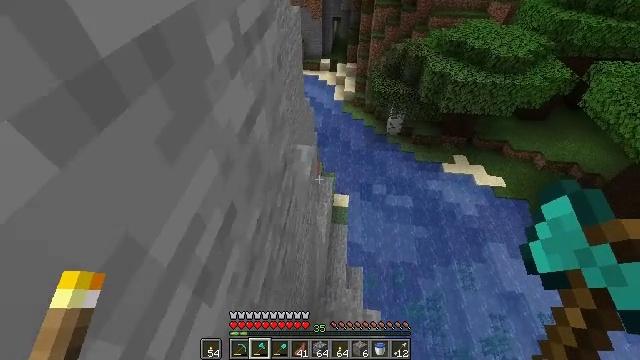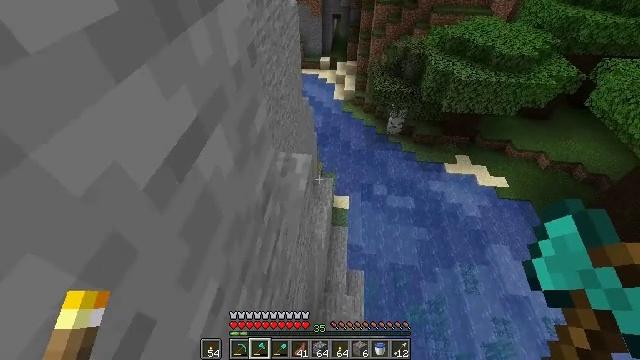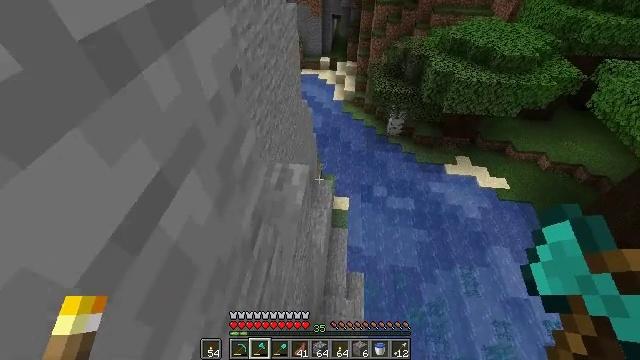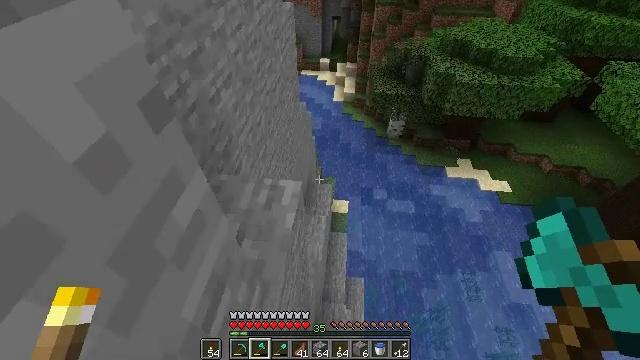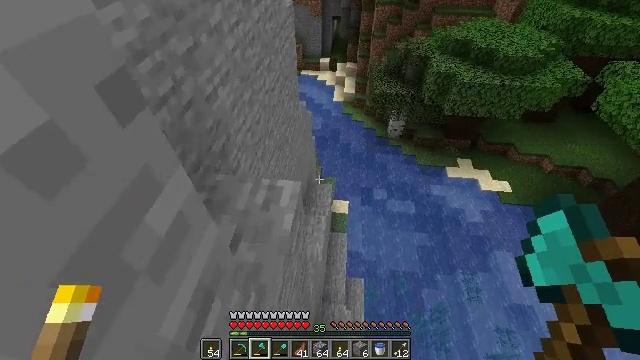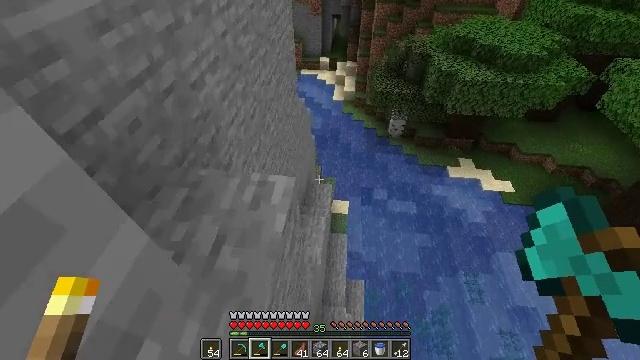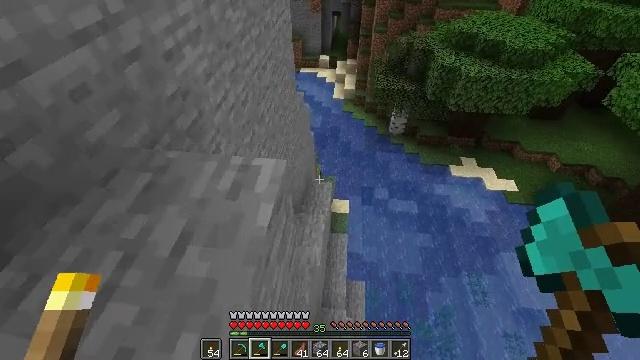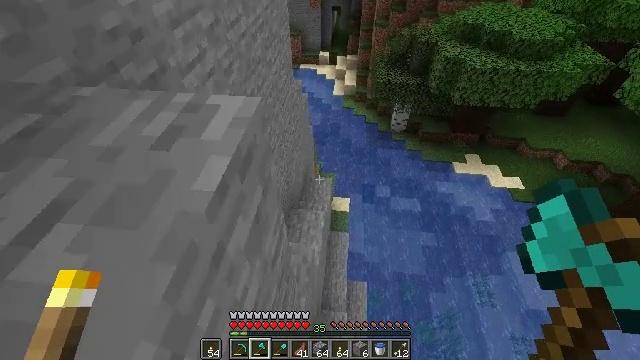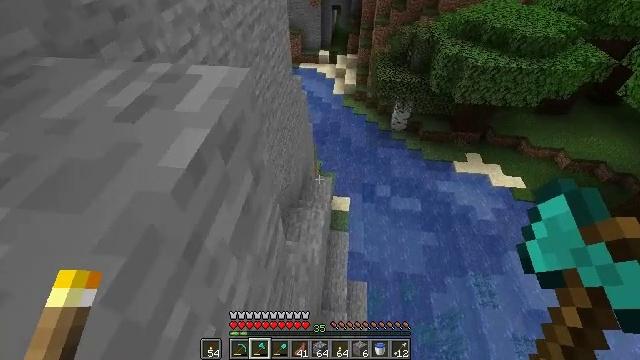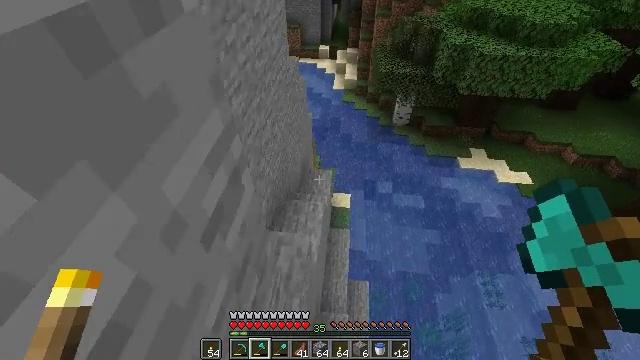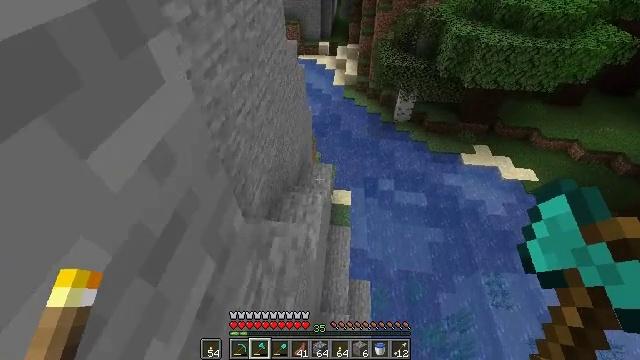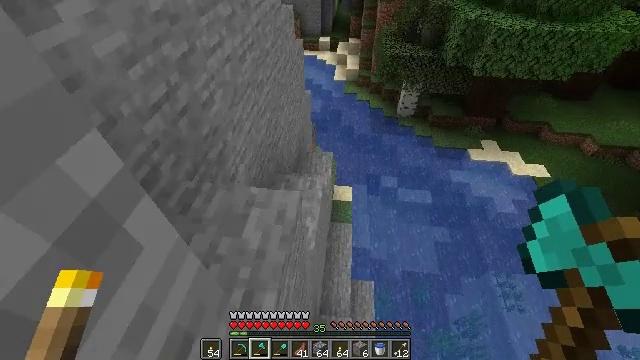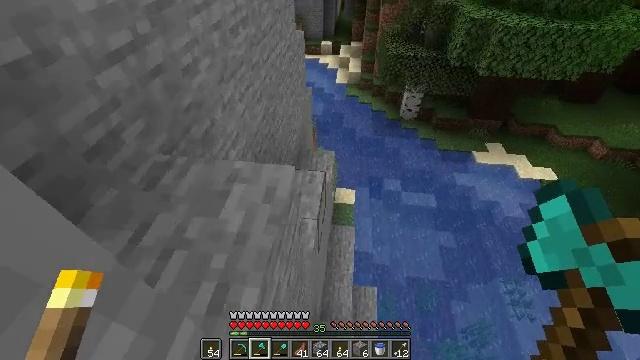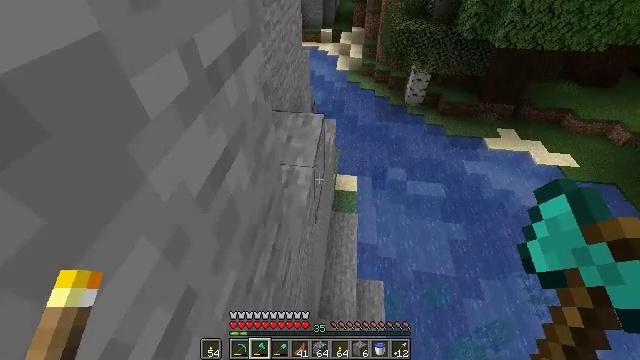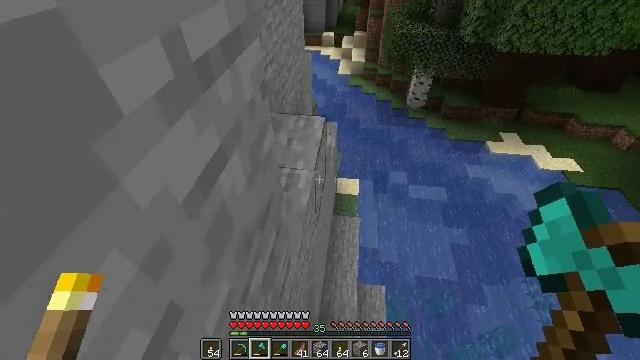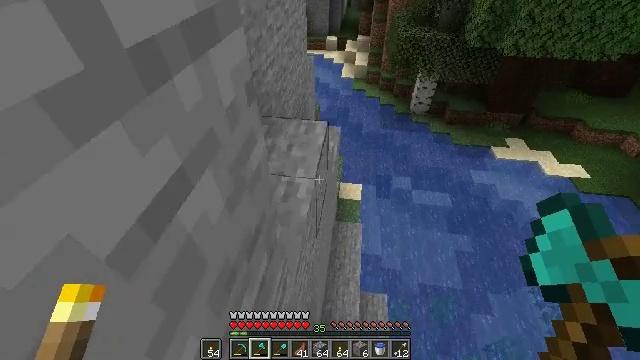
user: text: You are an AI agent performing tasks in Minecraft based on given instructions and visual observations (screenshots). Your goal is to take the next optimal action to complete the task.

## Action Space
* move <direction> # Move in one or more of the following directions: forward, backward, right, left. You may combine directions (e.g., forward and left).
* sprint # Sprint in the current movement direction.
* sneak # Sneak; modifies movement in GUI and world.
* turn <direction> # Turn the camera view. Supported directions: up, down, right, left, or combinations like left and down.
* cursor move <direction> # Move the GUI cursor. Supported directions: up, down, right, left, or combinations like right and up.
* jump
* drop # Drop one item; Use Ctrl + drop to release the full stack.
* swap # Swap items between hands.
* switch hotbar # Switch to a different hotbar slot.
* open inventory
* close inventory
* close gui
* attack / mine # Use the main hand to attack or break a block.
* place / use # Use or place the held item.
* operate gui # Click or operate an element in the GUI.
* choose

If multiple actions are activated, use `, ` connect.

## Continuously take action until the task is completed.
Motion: motion action
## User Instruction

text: Break oak leaves from the trees.
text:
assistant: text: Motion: move forward, sprint
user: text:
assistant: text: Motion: move forward, sprint
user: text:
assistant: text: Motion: move forward, sprint
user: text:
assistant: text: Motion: move forward, sprint
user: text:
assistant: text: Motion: move forward, sprint
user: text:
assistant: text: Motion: move forward, sprint
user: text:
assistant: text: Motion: move forward, sprint
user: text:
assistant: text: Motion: move forward, sprint
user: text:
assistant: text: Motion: move forward and move left, sprint
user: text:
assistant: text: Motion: move forward and move left, sprint
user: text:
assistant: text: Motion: move forward and move left, sprint
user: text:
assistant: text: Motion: move forward and move left, sprint, turn up
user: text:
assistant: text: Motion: move forward and move left, sprint
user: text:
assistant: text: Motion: move forward and move left, sprint, jump
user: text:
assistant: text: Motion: move forward and move left, sprint, jump
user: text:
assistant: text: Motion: move forward and move left, sprint, turn left and up, jump
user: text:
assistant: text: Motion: move forward and move left, sprint, turn left and up, jump
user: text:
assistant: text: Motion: move forward and move left, sprint, turn left and up, jump
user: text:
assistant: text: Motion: move forward and move left, sprint
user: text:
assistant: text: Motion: move forward and move left, sprint
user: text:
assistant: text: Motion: move forward and move left, sprint
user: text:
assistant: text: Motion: move forward and move left, sprint
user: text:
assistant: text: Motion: move forward and move left, sprint
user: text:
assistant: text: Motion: move forward and move left, sprint
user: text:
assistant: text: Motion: move forward and move left, sprint
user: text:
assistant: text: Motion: move forward and move left, sprint
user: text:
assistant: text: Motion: move forward and move left, sprint
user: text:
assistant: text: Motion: move forward and move left, sprint, turn up
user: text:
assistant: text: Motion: move forward and move left, sprint
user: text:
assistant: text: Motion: move forward, sprint, turn right and up